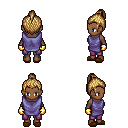
a pixel art fantasy rpg character, female body template, human, dark skin, chain tabard jacket, magenta pants, blonde short topknot hairstyle, gold gloves, brown slippers, four views (front, back, left, right), 2x2 character sprite sheet, small pixel art, hard edges, no anti-aliasing